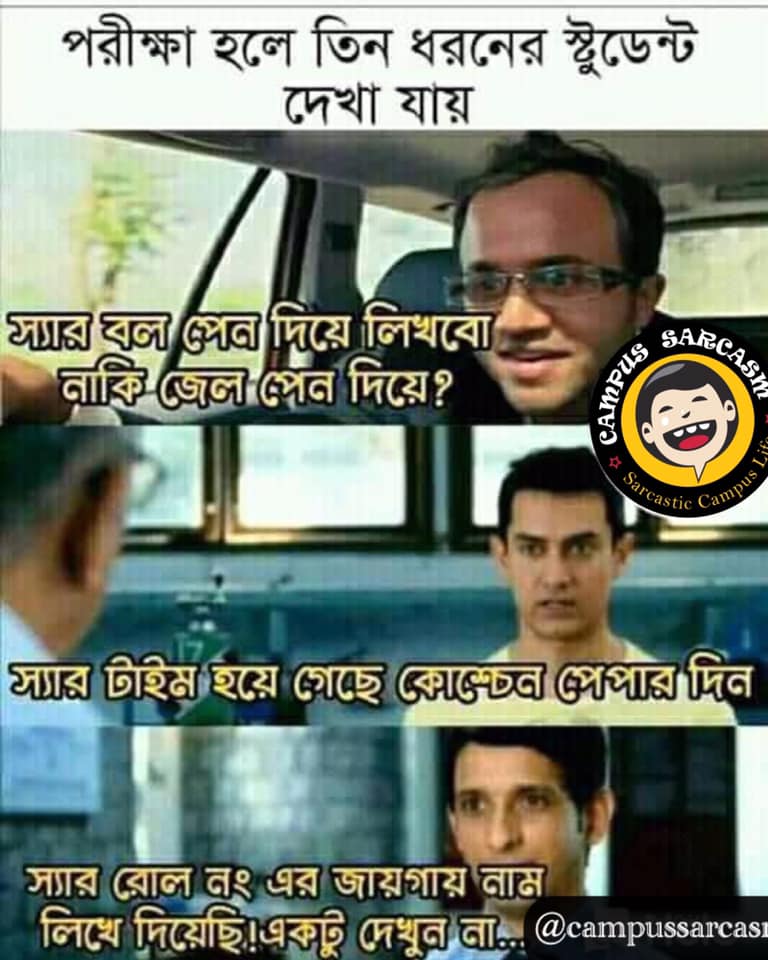
Caption: পরীক্ষা হলে তিন ধরনের স্টুডেন্ট দেখা যায়     স্যার বল পেন দিয়ে লিখবো নাকি জেল পেন দিয়ে ?     স্যার টাইম হয়ে গেছে কোশ্চেন পেপার দিন    স্যার রোল নং এর জায়গায় নাম লিখে দিয়েছি ! একটু দেখুন না ...
Label: non-hate